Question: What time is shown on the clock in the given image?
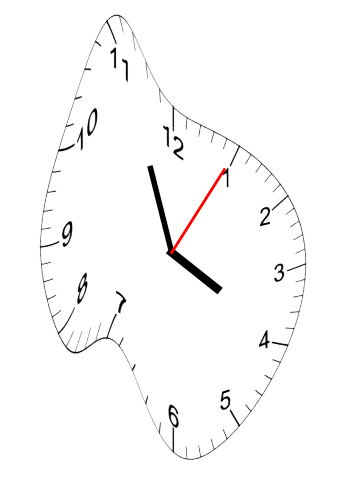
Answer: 03:56:05